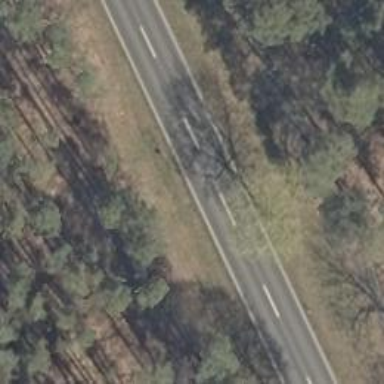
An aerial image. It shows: Secondary road.